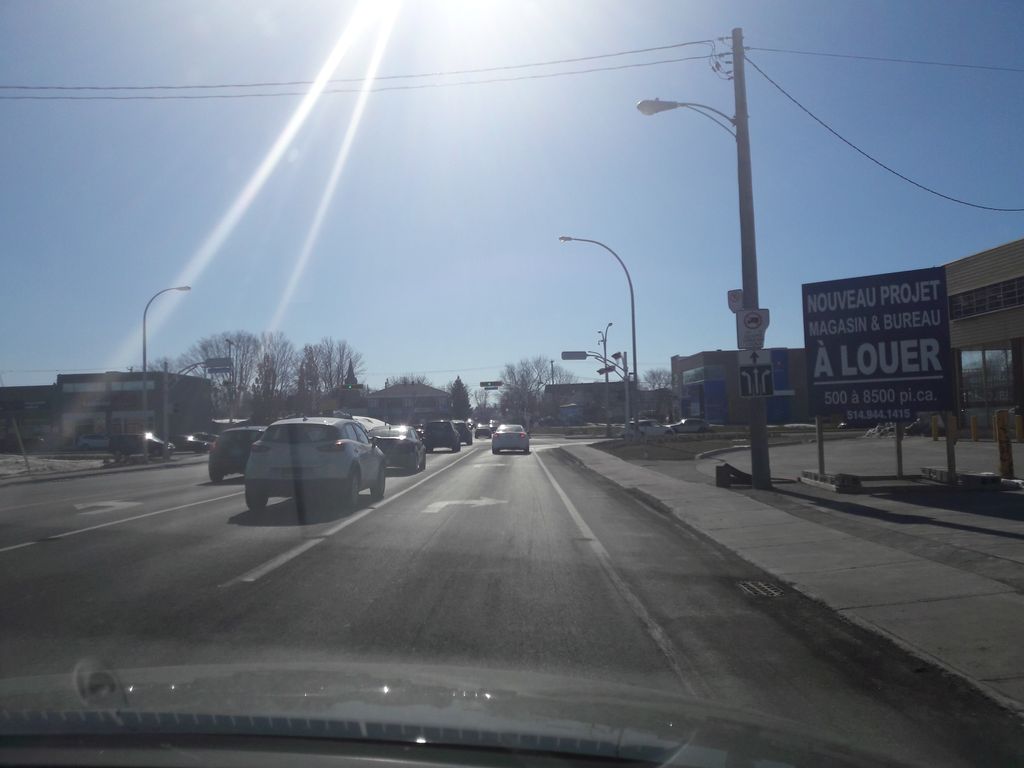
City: montreal